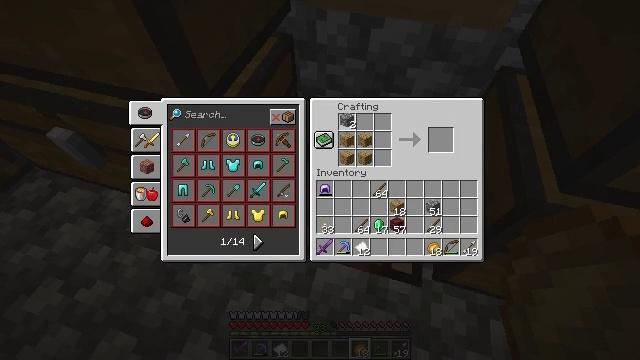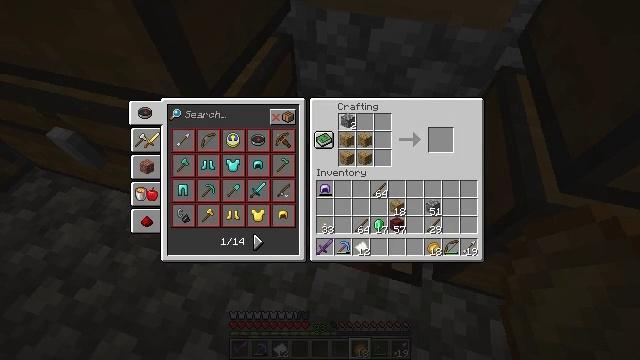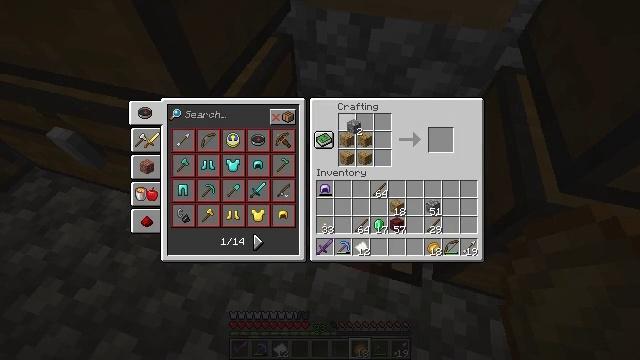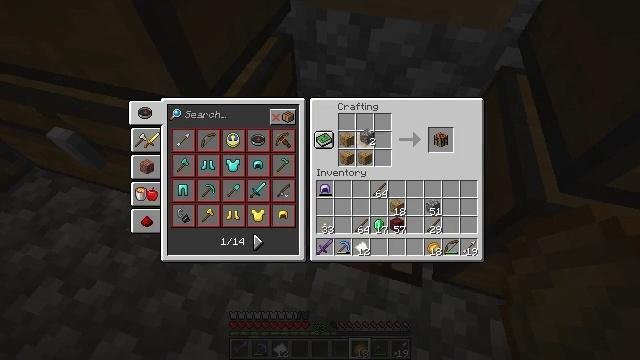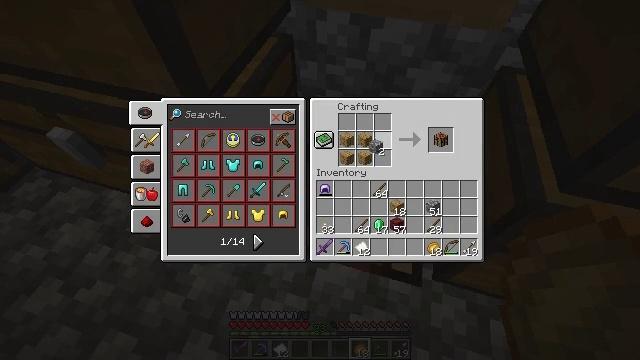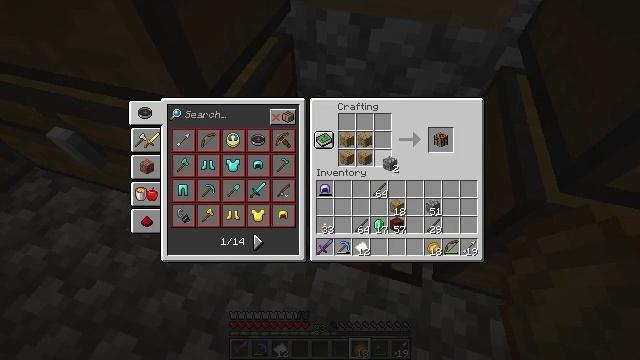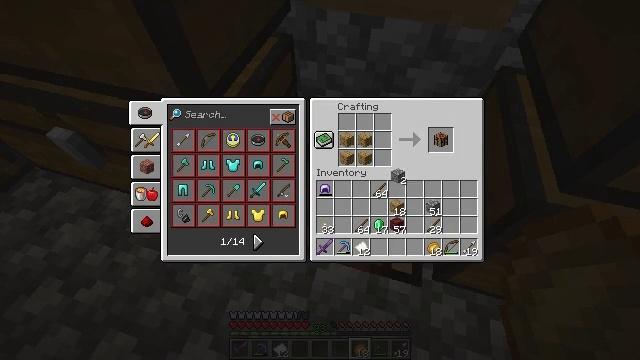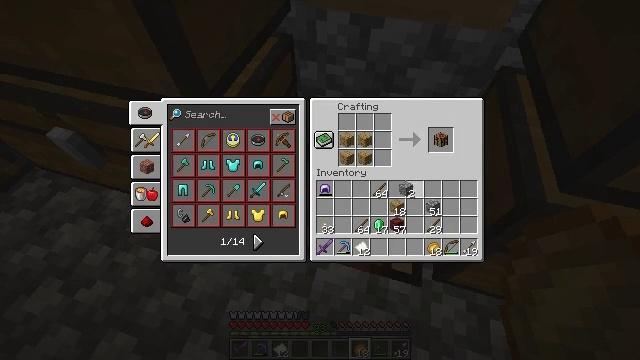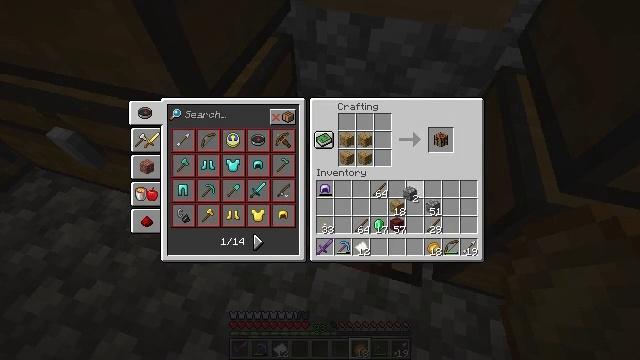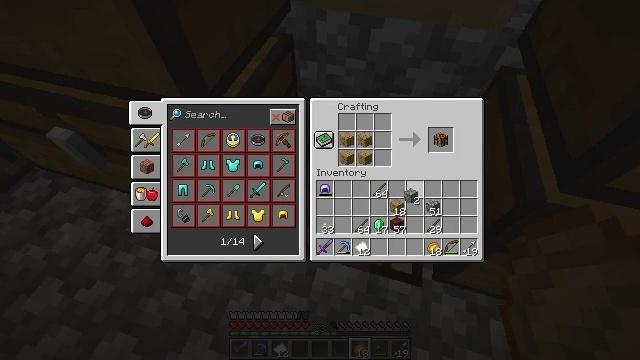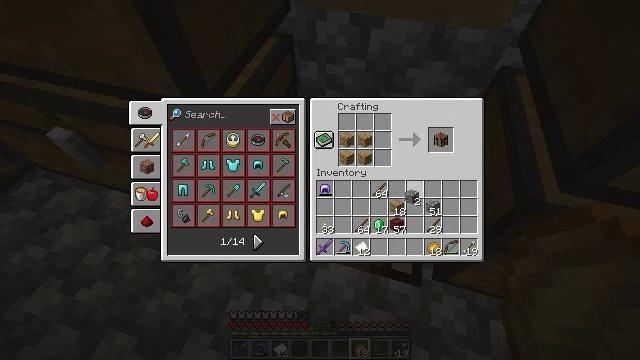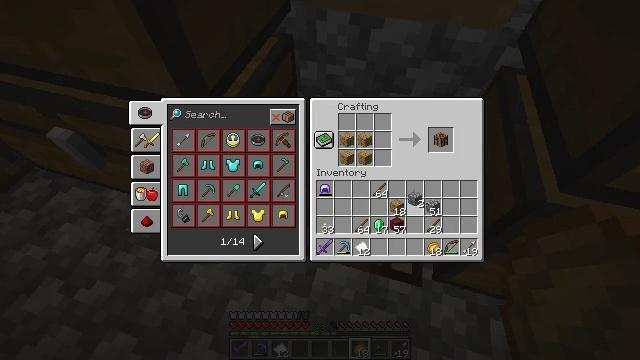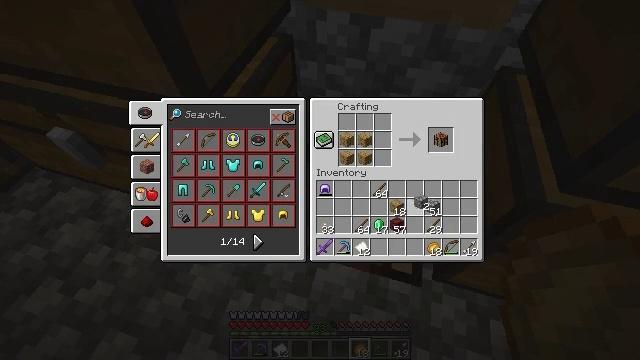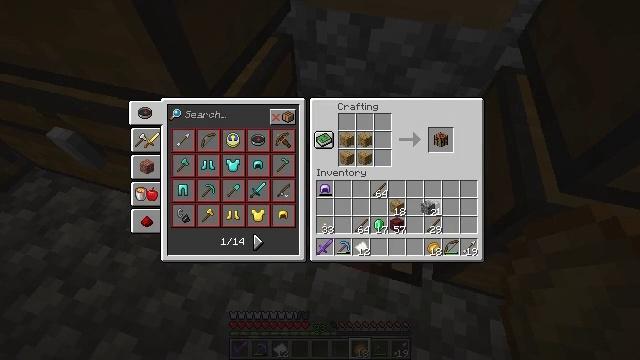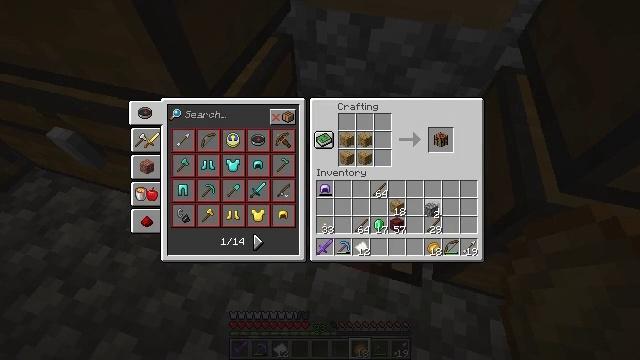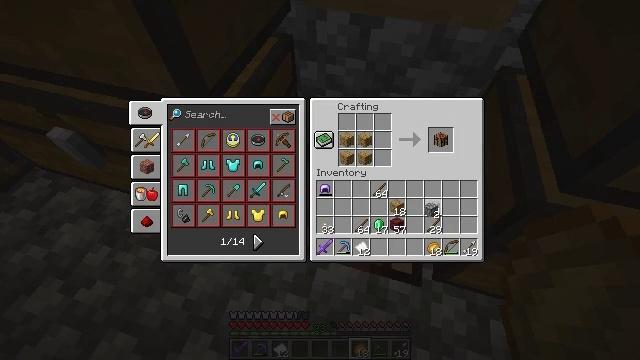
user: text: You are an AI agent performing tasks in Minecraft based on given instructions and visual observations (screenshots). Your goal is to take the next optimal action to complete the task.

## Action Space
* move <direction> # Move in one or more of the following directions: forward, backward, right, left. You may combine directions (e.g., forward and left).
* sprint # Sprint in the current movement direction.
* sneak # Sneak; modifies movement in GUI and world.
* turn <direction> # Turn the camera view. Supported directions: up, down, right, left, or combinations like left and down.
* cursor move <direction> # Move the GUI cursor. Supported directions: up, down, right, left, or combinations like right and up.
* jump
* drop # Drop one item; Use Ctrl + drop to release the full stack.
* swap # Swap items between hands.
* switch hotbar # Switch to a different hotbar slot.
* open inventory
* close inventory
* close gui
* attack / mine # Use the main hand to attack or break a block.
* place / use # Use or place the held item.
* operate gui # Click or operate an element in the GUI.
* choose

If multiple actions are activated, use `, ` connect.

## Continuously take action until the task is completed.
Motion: motion action
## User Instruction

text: Create a fletching table using wood planks and flint.
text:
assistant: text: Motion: operate gui
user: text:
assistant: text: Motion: no_op
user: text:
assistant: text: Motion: cursor move right and down
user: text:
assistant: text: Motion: cursor move right and down
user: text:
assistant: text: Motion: cursor move right and down
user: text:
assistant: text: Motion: cursor move right and down
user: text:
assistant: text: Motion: cursor move right and down
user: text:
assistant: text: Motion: no_op
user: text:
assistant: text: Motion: no_op
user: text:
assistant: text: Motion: no_op
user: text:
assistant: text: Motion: no_op
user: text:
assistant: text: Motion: no_op
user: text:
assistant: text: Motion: cursor move right
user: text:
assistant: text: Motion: no_op
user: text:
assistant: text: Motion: no_op
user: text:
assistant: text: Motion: operate gui
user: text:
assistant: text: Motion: operate gui
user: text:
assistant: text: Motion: no_op
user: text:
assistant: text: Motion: no_op
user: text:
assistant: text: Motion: no_op
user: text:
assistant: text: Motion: cursor move left
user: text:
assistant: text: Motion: cursor move left and up
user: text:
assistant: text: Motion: cursor move left and up
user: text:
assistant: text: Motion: cursor move left and up
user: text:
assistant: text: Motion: cursor move left and up
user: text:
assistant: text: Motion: cursor move left and up
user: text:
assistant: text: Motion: no_op
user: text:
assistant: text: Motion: no_op
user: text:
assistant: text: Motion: no_op
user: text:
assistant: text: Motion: cursor move left and up